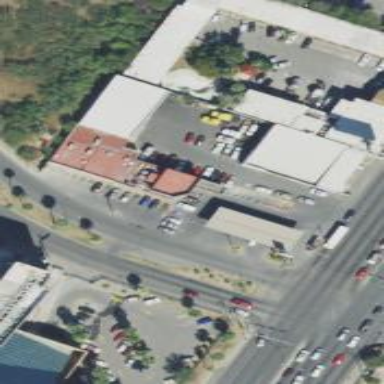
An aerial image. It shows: Convenience shop.